Chest X-ray. View position: PA
Patient age: 40
Patient sex: M
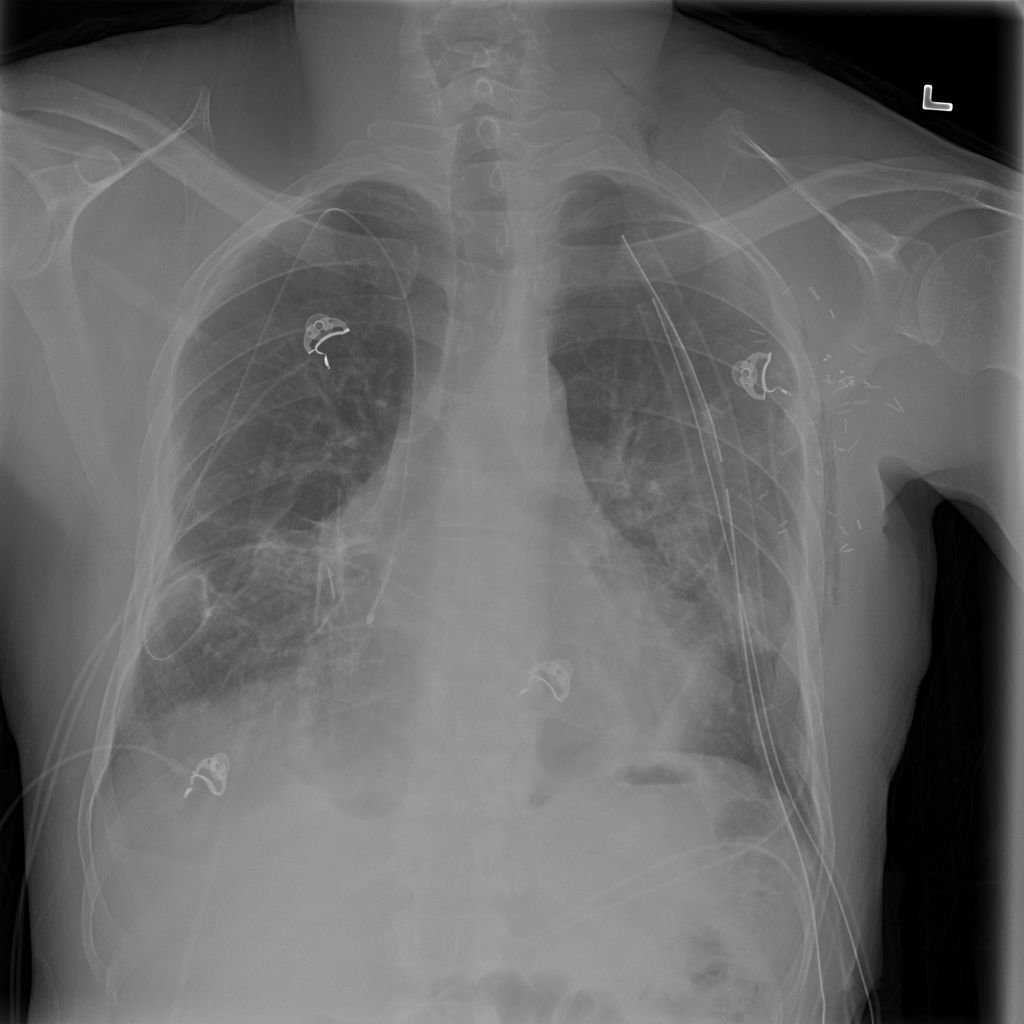
Finding: Pneumothorax